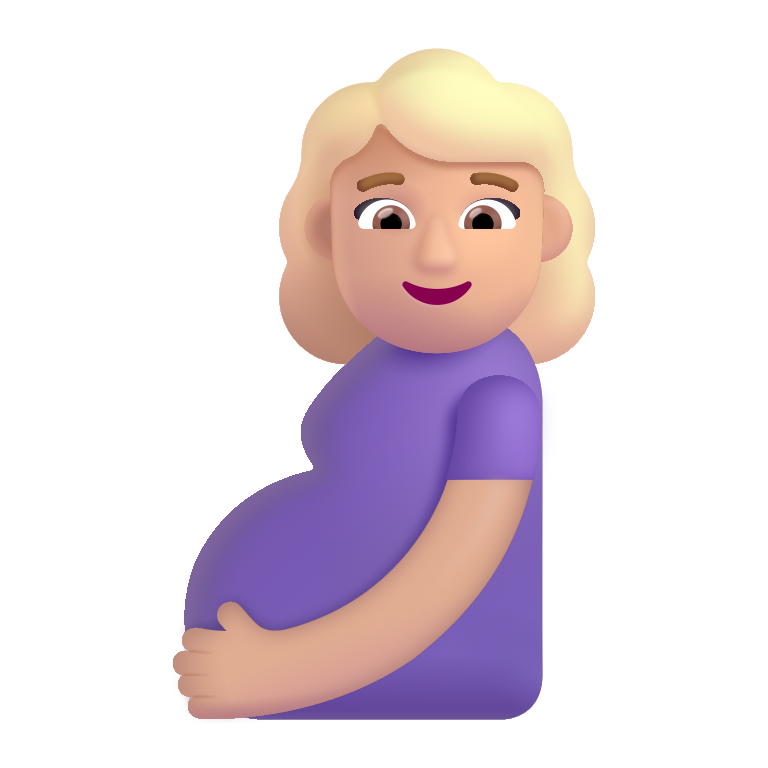
pregnant woman color  light